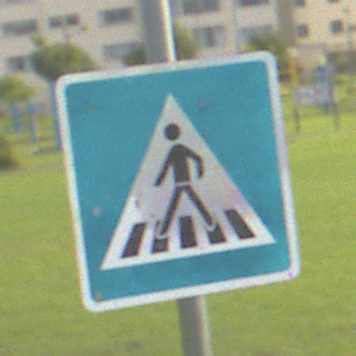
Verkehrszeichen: FussgaengerueberwegRechts
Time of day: MorningAfternoon
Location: Outdoor (Suburban)
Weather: PartlyCloudy
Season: NotSpecified
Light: Natural